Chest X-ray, AP view. Patient: 34 years old, sex F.
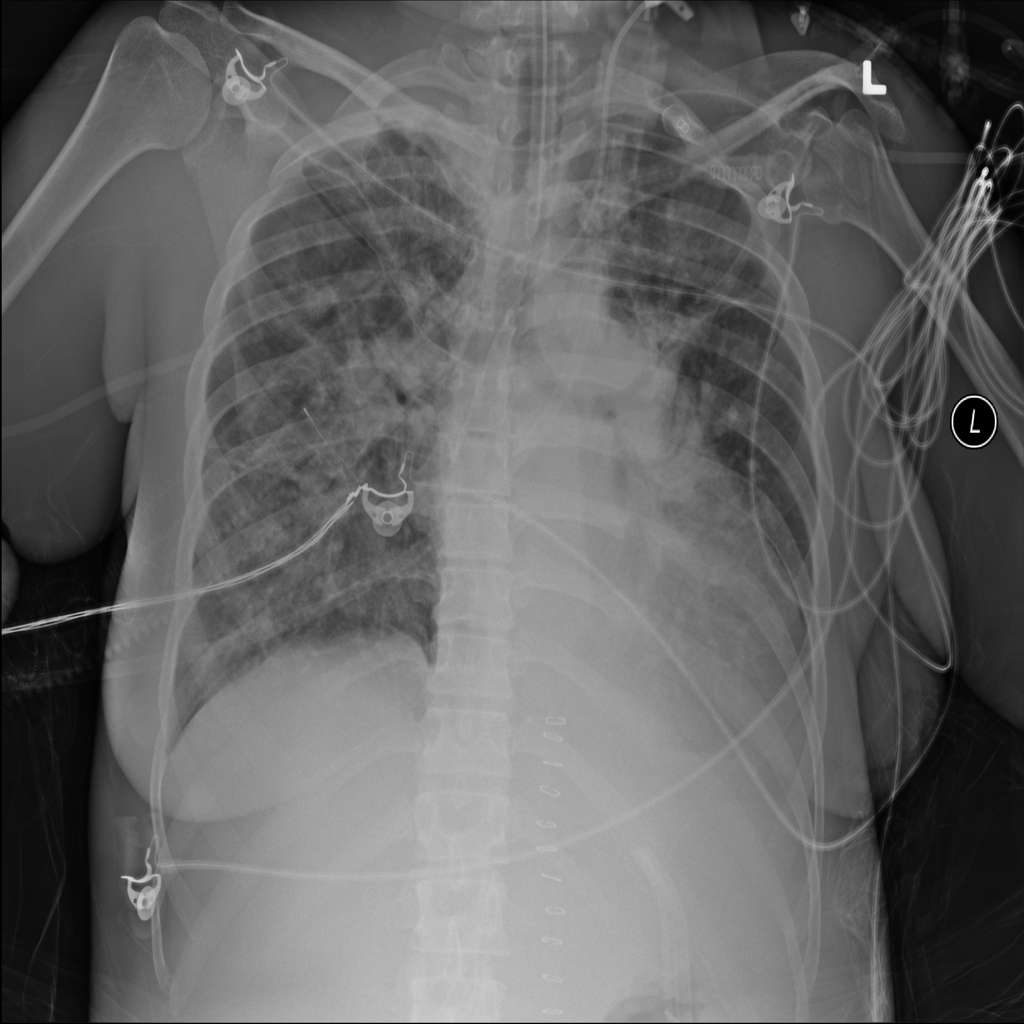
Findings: Infiltration